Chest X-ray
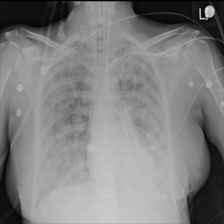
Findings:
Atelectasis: negative
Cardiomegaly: negative
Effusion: negative
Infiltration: positive
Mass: negative
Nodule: positive
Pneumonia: negative
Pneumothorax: negative
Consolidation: negative
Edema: negative
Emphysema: negative
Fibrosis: negative
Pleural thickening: negative
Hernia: negative